RGB frame:
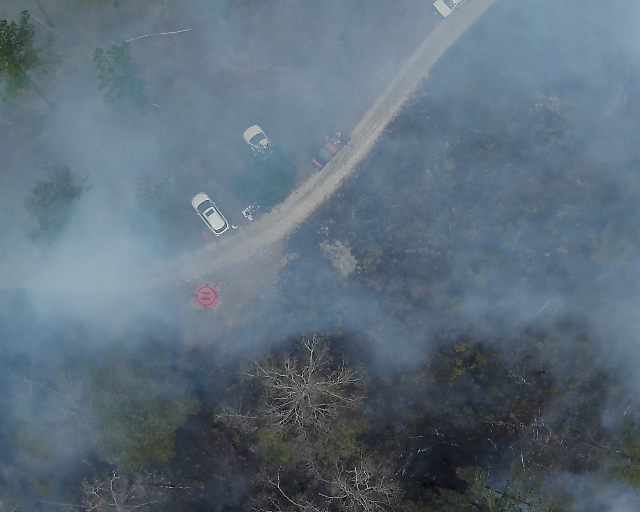
Thermal frame:
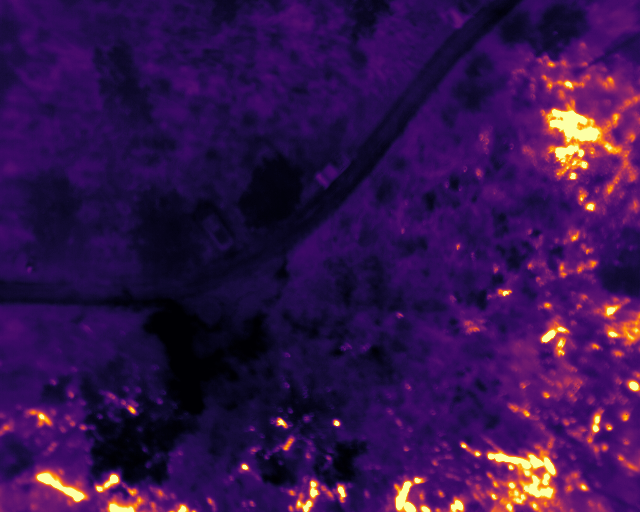
Captured: 2026-02-26 03:11:23
Pixels at or above 80 °C: 5506 (fraction of frame: 0.0168)